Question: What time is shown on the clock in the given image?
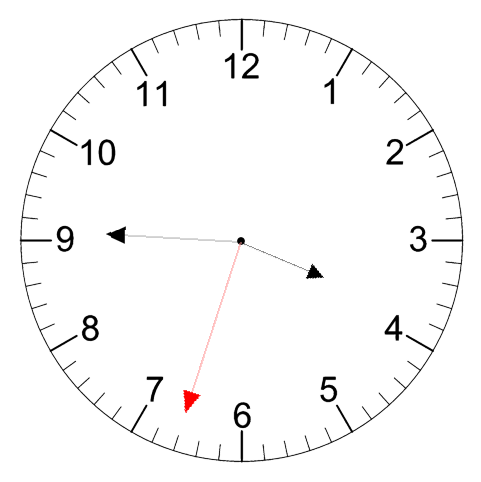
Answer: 03:45:33